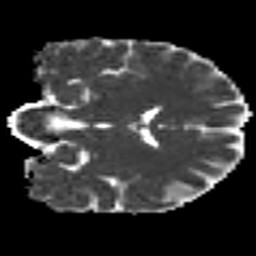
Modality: MD
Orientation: coronal
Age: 25
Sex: female
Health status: healthy
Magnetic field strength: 3 T
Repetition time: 9 s
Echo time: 0.093 s